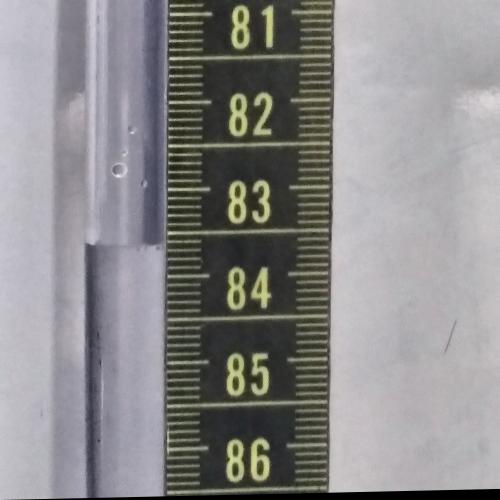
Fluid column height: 83.6 cm